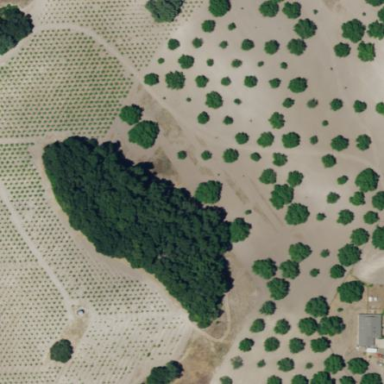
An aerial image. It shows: Vineyard with grape crops.